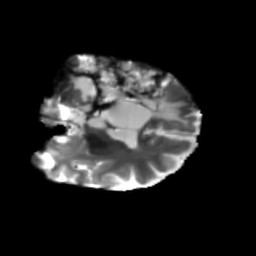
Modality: T2w
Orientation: coronal
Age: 48
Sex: male
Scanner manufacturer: siemens
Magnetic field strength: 3 T
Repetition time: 5.25 s
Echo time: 0.08 s